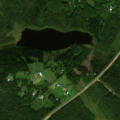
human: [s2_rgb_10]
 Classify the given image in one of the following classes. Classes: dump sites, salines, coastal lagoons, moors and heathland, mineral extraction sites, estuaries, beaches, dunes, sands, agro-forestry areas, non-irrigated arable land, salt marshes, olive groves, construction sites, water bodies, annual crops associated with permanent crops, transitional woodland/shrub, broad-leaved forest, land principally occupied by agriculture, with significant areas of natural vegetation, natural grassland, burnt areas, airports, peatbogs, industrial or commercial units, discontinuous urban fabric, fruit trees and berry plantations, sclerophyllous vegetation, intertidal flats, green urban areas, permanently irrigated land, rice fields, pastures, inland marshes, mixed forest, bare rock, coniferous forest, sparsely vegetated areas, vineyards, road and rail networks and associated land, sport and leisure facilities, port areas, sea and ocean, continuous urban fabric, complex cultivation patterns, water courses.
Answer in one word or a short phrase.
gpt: coniferous forest, mixed forest, transitional woodland/shrub